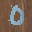
Label: 0